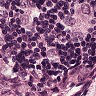
Metastatic tissue present: yes